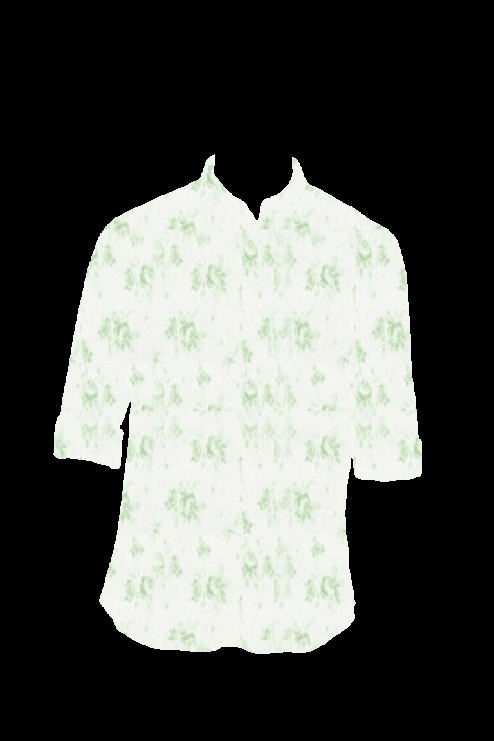
green floral tee